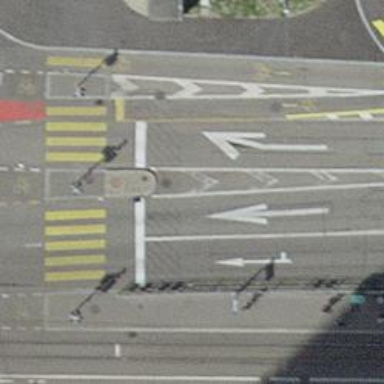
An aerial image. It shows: Road with traffic signals controlling the flow of traffic.